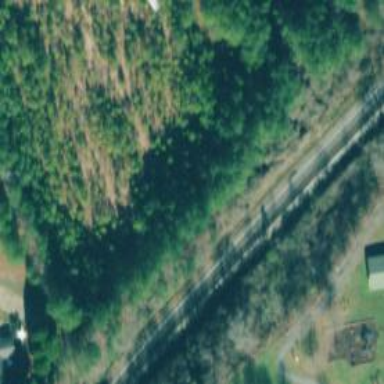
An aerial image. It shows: Railway track.